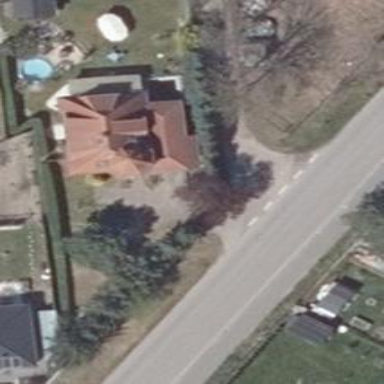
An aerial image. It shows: Residential road without sidewalk.